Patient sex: M
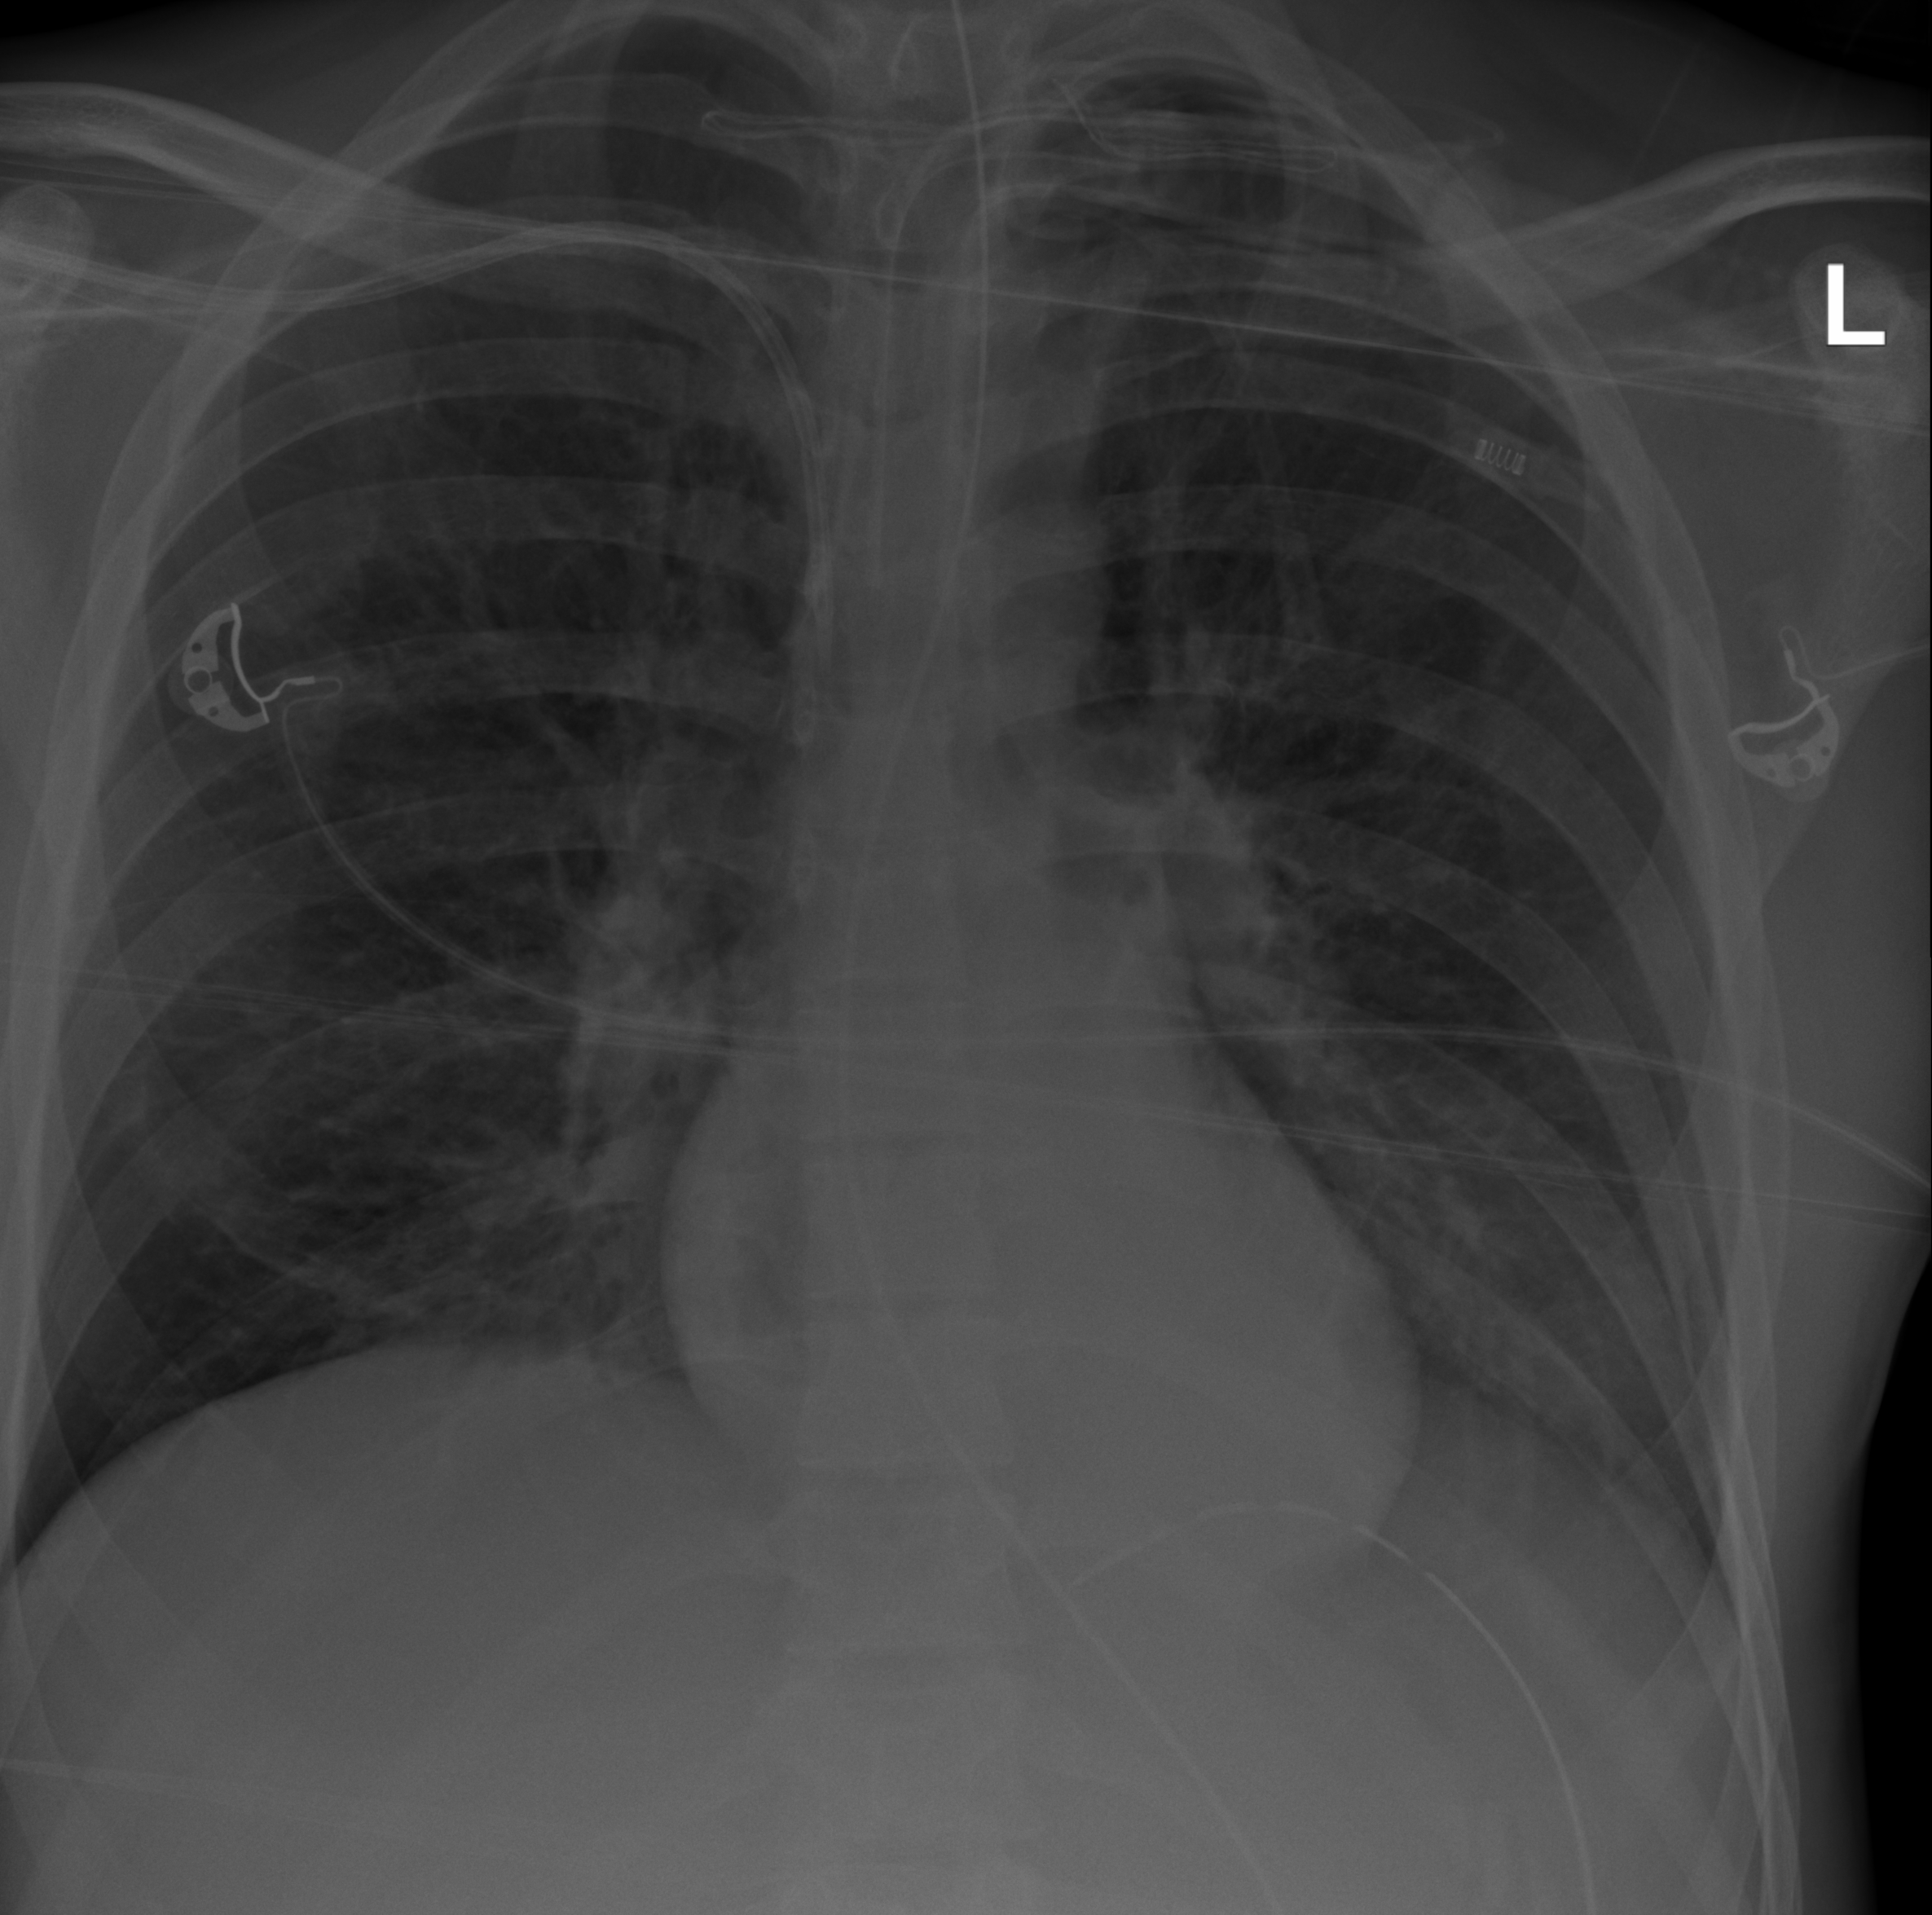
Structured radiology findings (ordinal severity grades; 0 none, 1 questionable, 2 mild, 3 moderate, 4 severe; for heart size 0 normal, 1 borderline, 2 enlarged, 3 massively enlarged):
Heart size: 0
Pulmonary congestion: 0
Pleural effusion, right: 0
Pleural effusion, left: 0
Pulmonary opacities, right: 0
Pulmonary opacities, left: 0
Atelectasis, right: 2
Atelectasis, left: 0